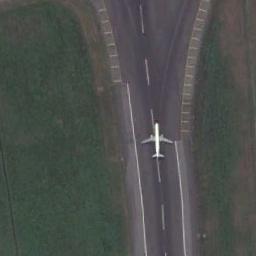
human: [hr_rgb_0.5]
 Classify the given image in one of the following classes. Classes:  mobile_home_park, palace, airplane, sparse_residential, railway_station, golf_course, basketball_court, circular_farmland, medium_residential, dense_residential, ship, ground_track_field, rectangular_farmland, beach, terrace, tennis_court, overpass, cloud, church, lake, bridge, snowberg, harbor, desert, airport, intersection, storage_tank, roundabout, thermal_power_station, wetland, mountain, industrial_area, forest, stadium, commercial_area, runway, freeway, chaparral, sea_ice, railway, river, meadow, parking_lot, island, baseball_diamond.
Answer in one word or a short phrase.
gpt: runway